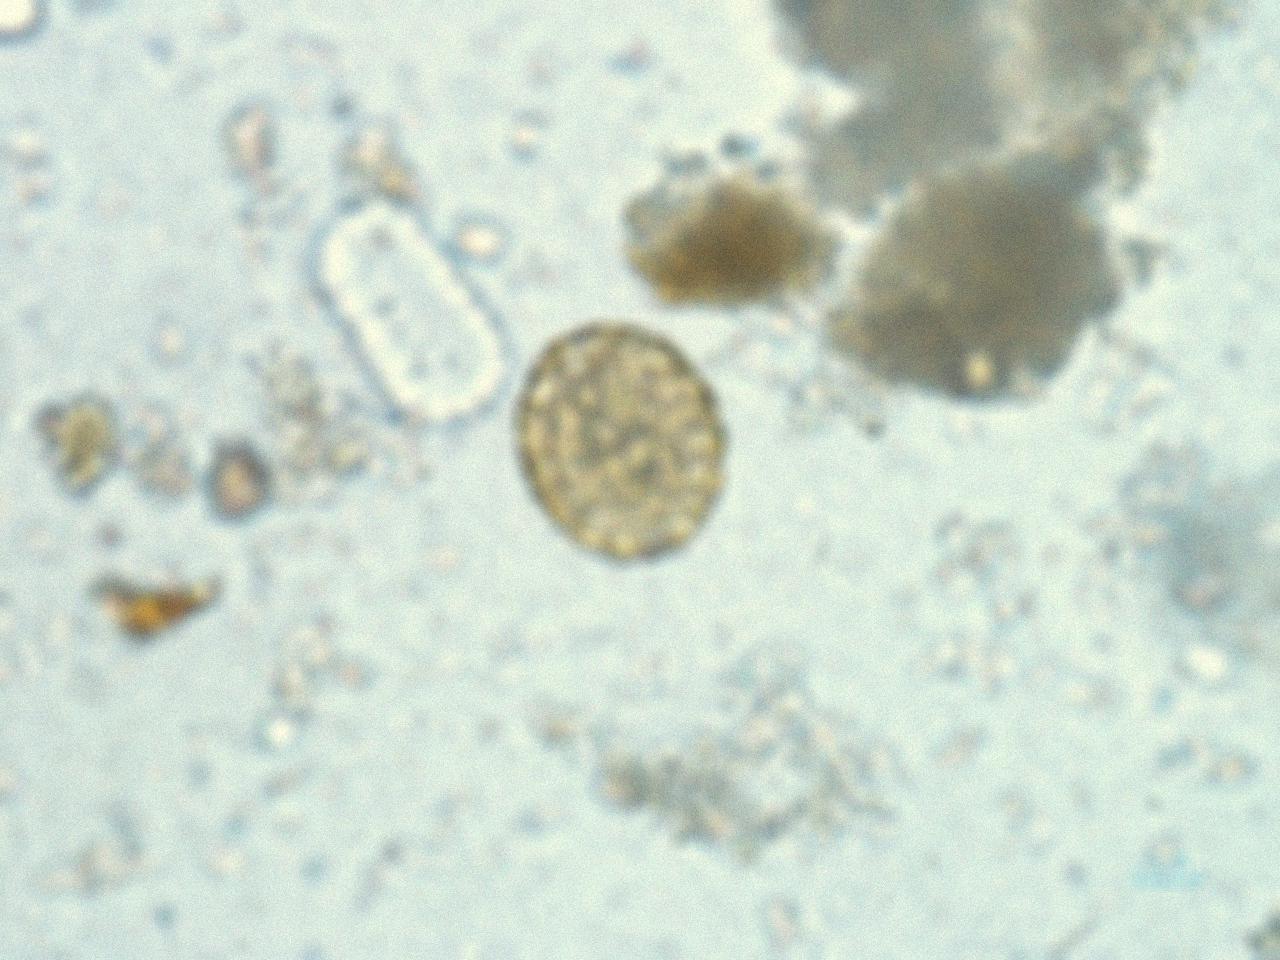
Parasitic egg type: Ascaris lumbricoides